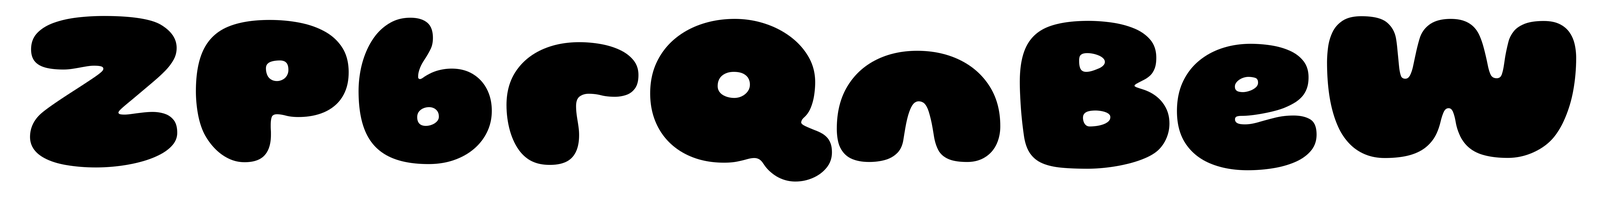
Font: Gluten_Black